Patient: sex F, age 34
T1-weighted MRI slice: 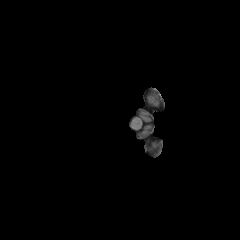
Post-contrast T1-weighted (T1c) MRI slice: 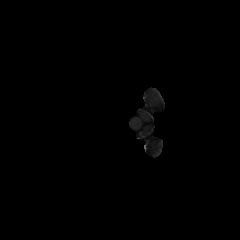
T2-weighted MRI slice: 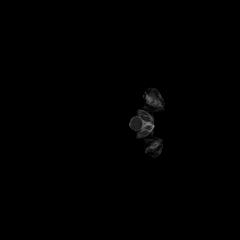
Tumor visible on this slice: no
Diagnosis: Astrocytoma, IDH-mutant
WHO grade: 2